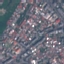
Land use / land cover: Residential